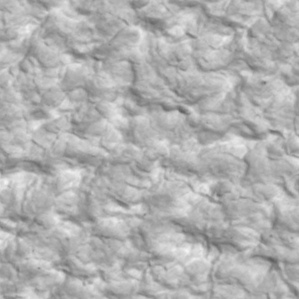
Label: non_frost